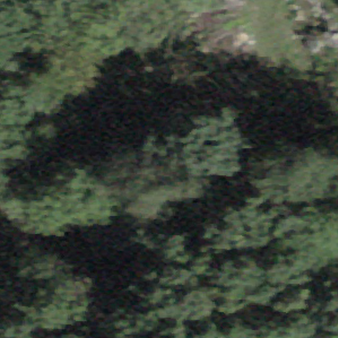
Label: other